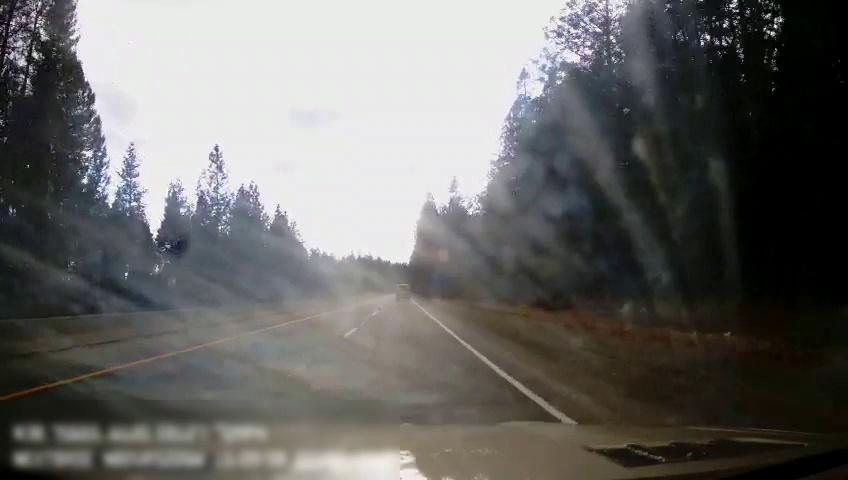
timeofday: Day
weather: Cloudy
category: Drivable Space
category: Drivable Space
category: Vehicles | Van
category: Lanes | Current Lane
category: Lanes | Alternate Lane
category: Lanes | Alternate Lane